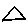
Label: triangle